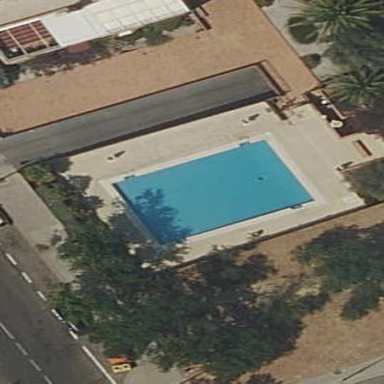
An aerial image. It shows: Swimming pool located in leisure land.